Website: lowes
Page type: account-selection
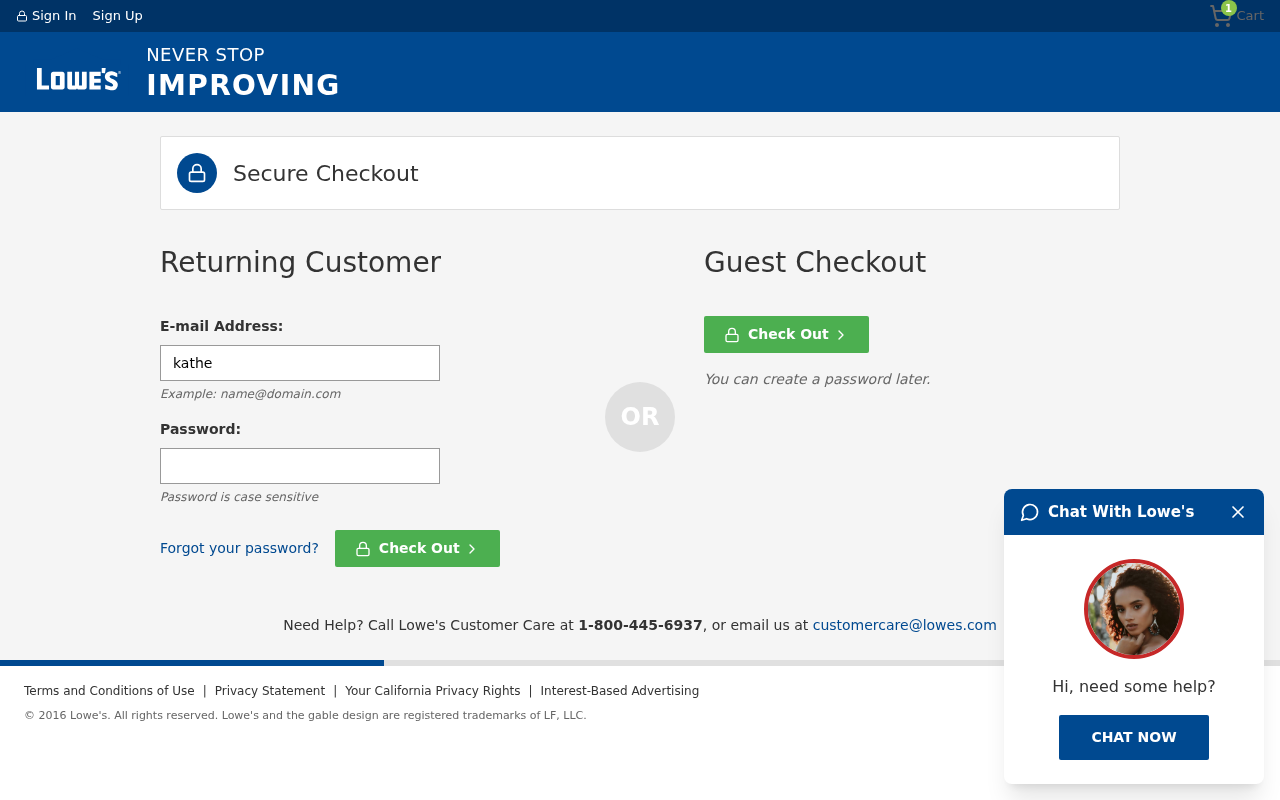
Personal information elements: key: PII_LOGIN_USERNAME
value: katherinehenderson71
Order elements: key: ORDER_NUM_ITEMS
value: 1